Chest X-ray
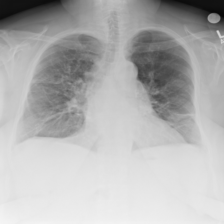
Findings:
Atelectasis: negative
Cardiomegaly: negative
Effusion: negative
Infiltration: negative
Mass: negative
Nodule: negative
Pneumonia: negative
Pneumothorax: negative
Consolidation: negative
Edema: negative
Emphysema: negative
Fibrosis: positive
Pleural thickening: negative
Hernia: negative